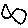
Label: fish